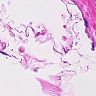
Metastatic tissue present: no